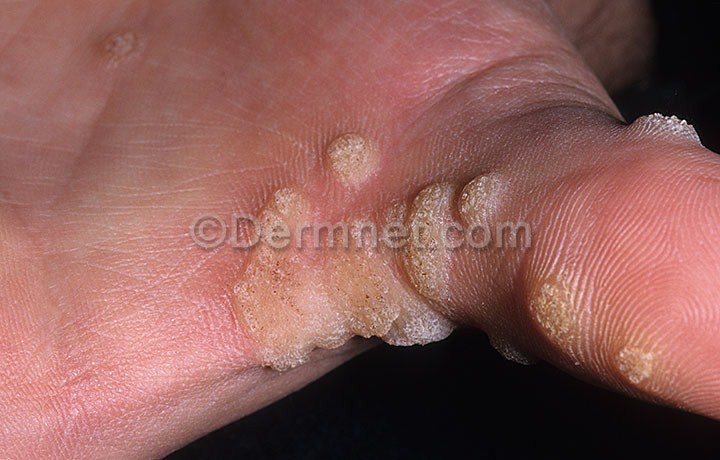
Disease: Warts Molluscum and other Viral Infections